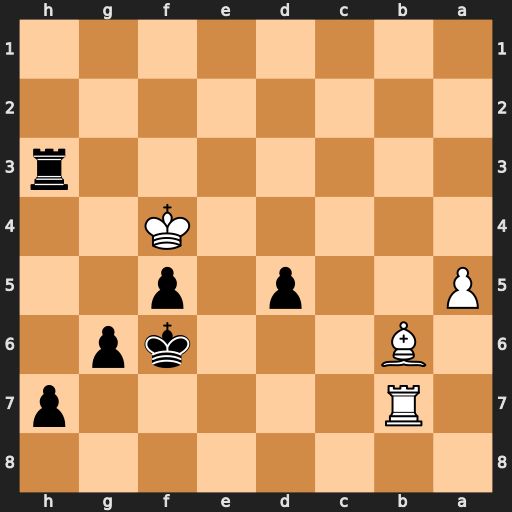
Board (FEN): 8/1R5p/1B3kp1/P2p1p2/5K2/7r/8/8
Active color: b
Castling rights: -
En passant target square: -
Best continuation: g5#